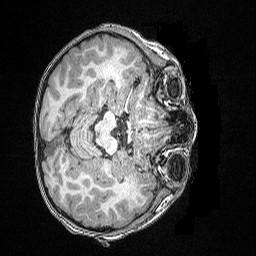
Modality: T1w
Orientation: axial
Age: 84
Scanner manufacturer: siemens
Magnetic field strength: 3 T
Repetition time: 2.5 s
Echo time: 0.00347 s